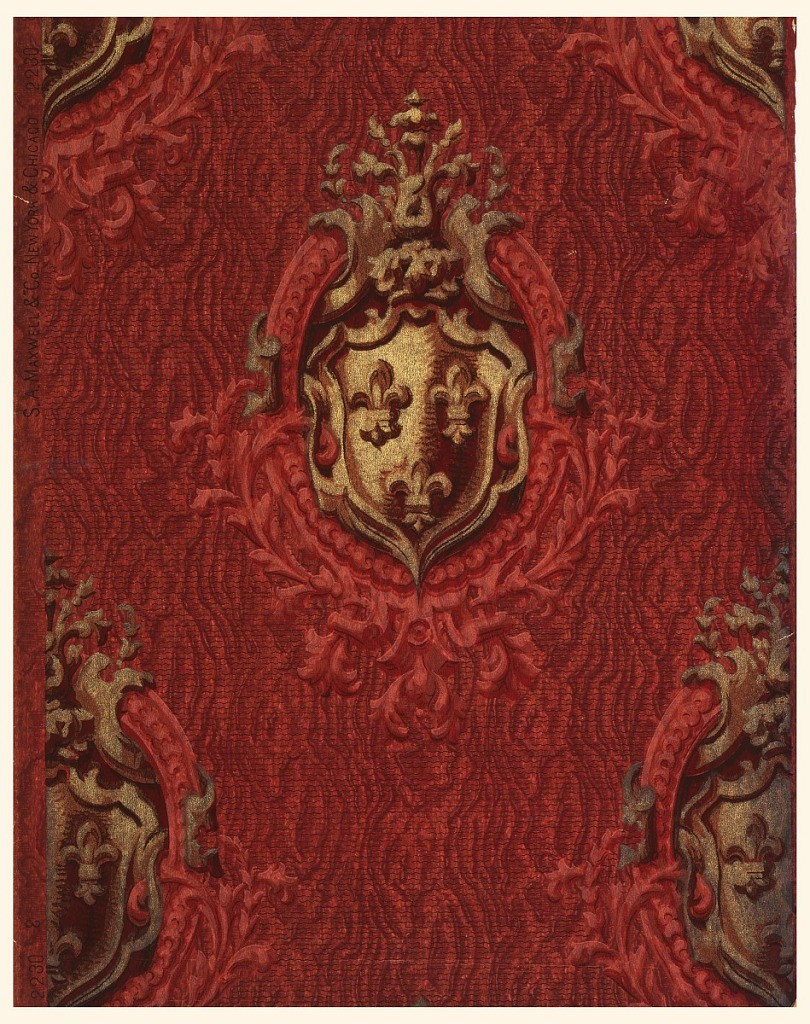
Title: Sidewall - sample
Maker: S.A. Maxwell & Co.
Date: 1906–08
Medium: Machine-printed on paper
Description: Large heraldic shield on cartouche, against a fabric-like bright red ground.